Field crop: maize
Growth stage: 2
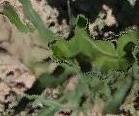
Species: maize